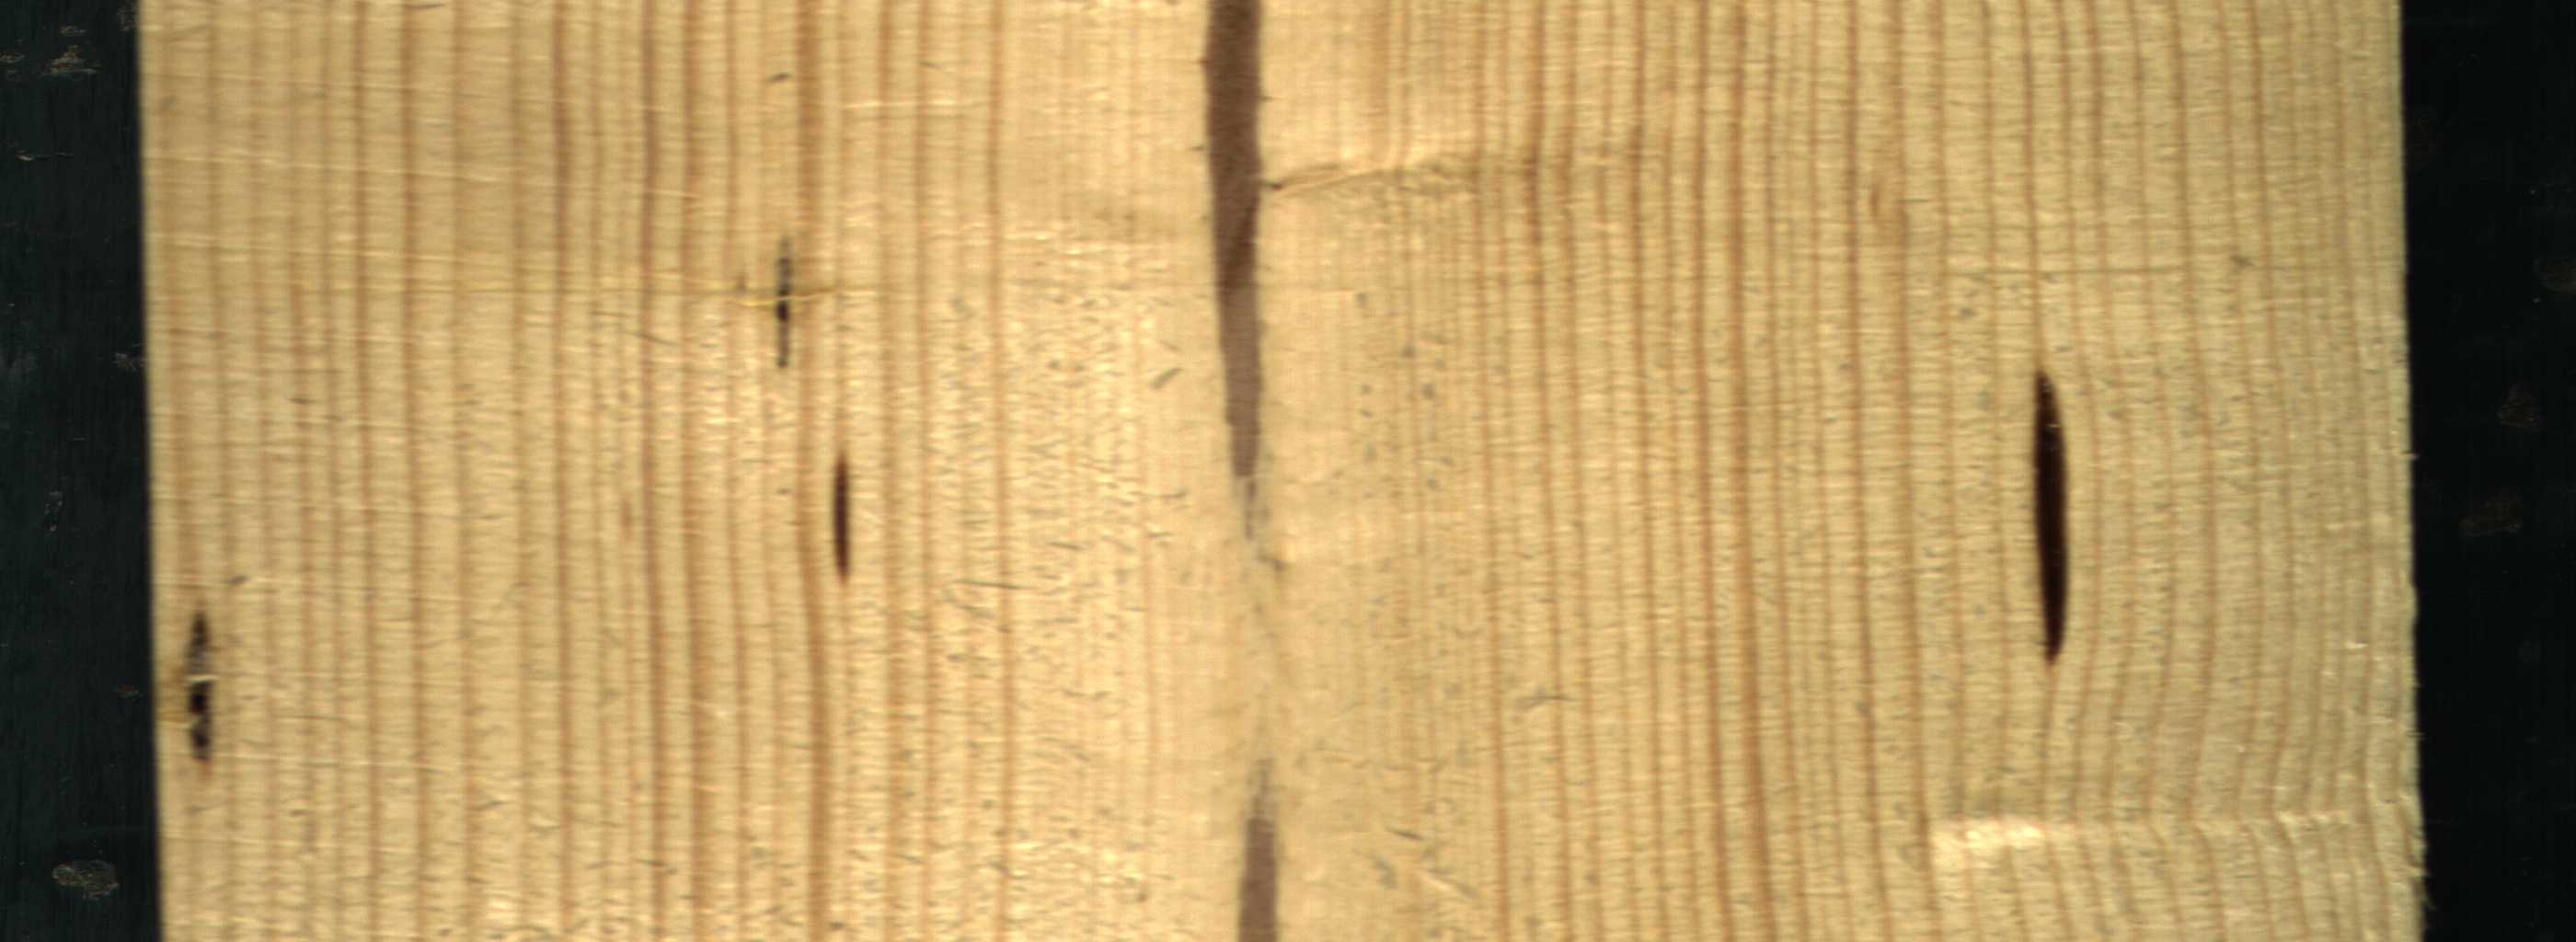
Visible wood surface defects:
Marrow
Marrow
resin
resin
resin
resin